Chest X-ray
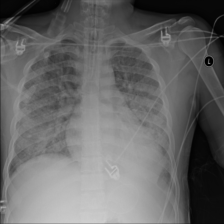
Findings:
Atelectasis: negative
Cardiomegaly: negative
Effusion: negative
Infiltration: positive
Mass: negative
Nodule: negative
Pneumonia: positive
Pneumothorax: negative
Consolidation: negative
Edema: negative
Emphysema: negative
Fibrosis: negative
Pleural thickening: negative
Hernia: negative